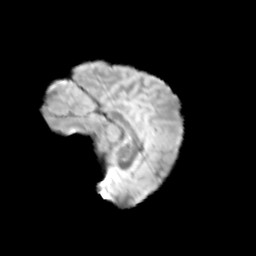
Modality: T2w
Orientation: sagittal
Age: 12
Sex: male
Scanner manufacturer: siemens
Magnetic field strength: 3 T
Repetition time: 3.8 s
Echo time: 0.07 s